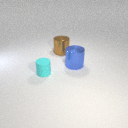
large blue metal cylinder to the right of small cyan rubber cylinder